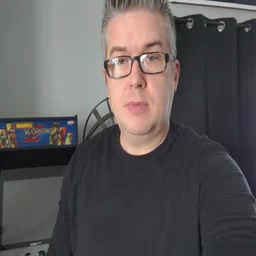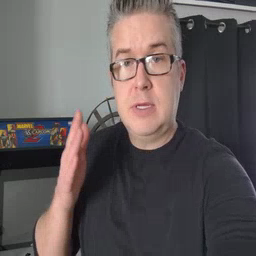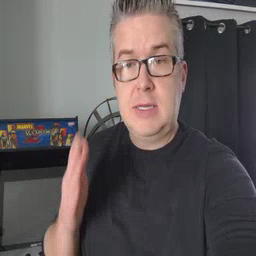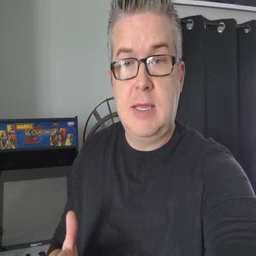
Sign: beside